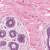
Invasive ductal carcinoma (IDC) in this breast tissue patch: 0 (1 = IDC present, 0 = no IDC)